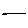
Label: line